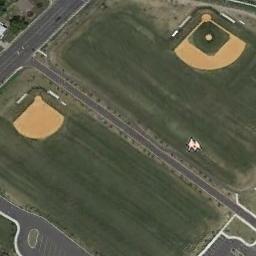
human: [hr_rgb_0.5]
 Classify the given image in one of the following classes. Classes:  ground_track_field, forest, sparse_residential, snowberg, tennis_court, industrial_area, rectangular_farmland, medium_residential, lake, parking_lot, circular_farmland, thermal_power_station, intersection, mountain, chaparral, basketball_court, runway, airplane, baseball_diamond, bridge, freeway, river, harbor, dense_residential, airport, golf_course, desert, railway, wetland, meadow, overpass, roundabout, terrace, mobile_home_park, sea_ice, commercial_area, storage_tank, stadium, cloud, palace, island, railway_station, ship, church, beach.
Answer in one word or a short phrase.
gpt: baseball_diamond